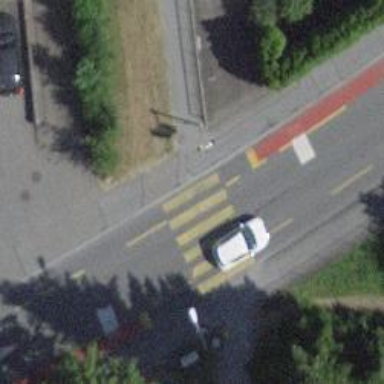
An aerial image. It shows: Uncontrolled zebra crossing with zebra markings.